Question: i'm trying to achieve something like that :

1st you must know it should be full-screen, that's why I use %.
So far i've only been able to make the video stay 16:9 whatever the width of my screen is. I also been able to create the two lighter blues divs, but they don't automaticaly fit the space between the video and the footer.
I've also made the red divs.
Now i'm wondering how I can make the little blue divs fit the space, because right now they are not appearing at all and the only way to show them is to set a fixed high, which is not what i'm looking for. Also I wonder how I can make the second figure, for width screens.
Here is my code : <URL>
'''
<div id="aszone">
</div>
<div id="pbzone">
<div id="pgzone">
<video width="100%" preload="none" autoplay="true">
<!-- MP4 for Safari, IE9, iPhone, iPad, Android, and Windows Phone 7 -->
<source type="video/mp4" src="http://brunotarhan.fr/intro.mp4" />
</div>
<div id="ppzone">
<div id="pp1">
</div>
<div id="pp2">
</div>
</div>
</div>
<div id="gzone">
</div>
html, body {
margin: 0;
padding: 0;
}
div{
border: 0px solid black;
}
video{
width:100%; !important;
}
#aszone, #gzone{
height: 10%;
background-color: grey;
background-size: cover;
}
#gzone{
height: 10%;
bottom: 0;
position:absolute;
}
#pbzone{
height: 50%;
position: relative;
}
#ppzone{
float: left;
width: 100%;
height: 50%;
}
#pp1{
width: 50%;
height: 150px;
float: left;
background-color: red;
}
#pp2{
width: 50%;
height: 150px;
float:right;
background-color: yellow;
}
#pgzone{
background-image: url(screenfiles/bg.jpg);
background-size: cover;
border: 0px; !important
}
'''
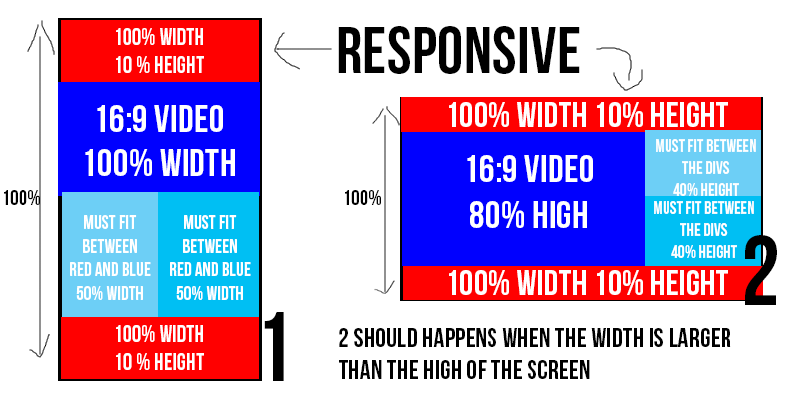
Answer: Use Flex-box. If u give all blue ones a container, and change from 1 'flex-direction: column;' to 2 'flex-direction: row;' and add a container for the lighter blue ones and change the opposit way you have your desired layout.